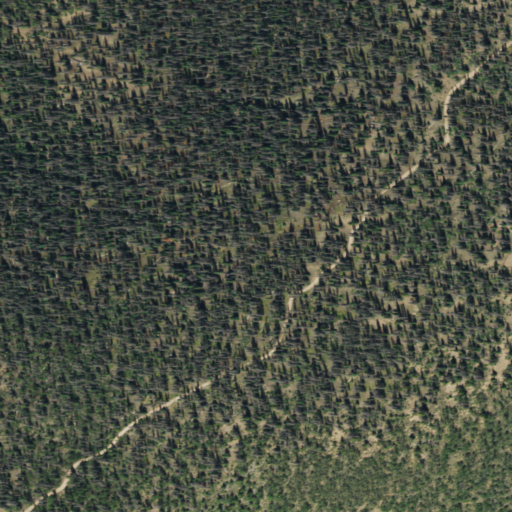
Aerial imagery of mountain in Colorado named Hermit Peak containing evergreen forest and grassland